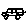
Label: car